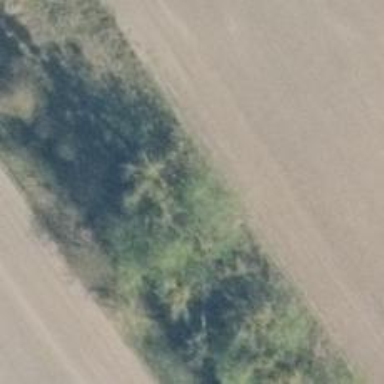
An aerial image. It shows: Row of trees in natural setting.